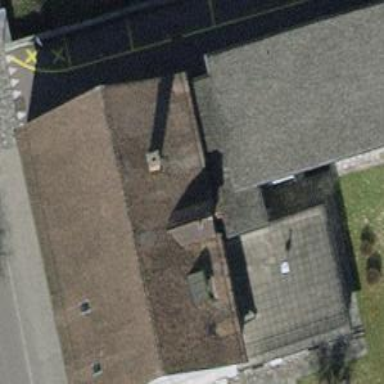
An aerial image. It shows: Commercial building.